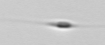
Label: Cylindrotheca_morphotype1